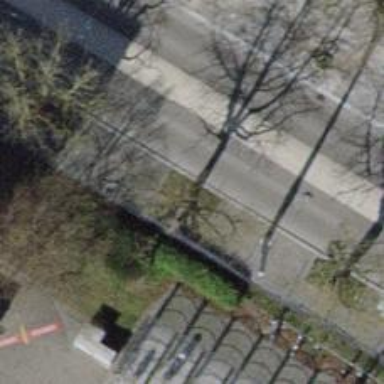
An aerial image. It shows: Avenue lined with trees.